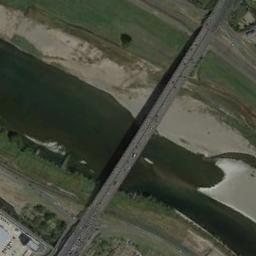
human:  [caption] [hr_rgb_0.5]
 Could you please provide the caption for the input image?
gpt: Farms are on both sides of the river .

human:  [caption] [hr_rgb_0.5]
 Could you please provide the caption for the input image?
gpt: There is a bridge over the water and land .

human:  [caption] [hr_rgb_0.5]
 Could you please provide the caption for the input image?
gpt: A bridge built on a dark green river and the flood bed of the river while some green plants on the flood bed .

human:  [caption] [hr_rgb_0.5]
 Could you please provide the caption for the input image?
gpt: A bridge connects the land on both sides of the slender river  There are long green river banks on both sides of the river  There are many cars on the bridge .

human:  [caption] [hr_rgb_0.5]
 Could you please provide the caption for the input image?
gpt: There are many cars on the bridge .